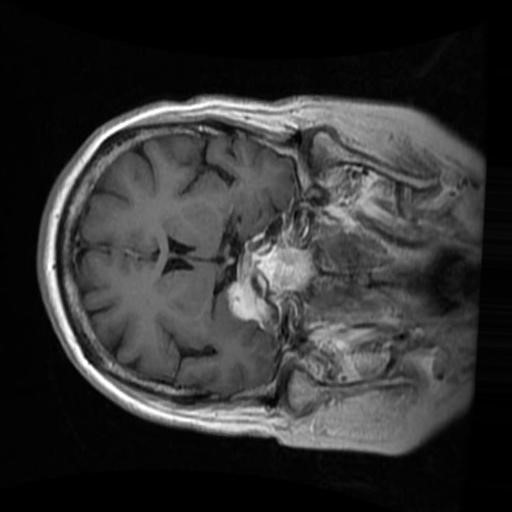
Label: brain_menin